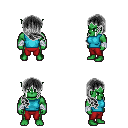
a pixel art fantasy rpg character, male body template, orc, green skin, teal sleeveless shirt, red pants, gray right-swept hairstyle, white cloth bandages, four views (front, back, left, right), 2x2 character sprite sheet, small pixel art, hard edges, no anti-aliasing